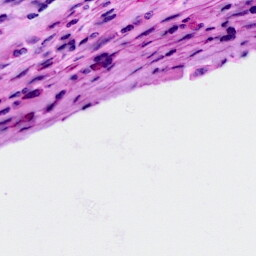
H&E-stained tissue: Cervix